Brain MRI, t1w sequence, axial 2D slice.
Patient: age 33, sex F, weight 78 kg, height 1.78 m
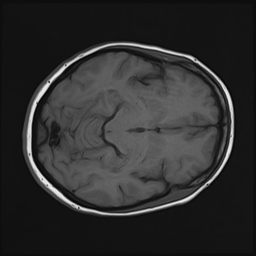